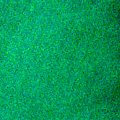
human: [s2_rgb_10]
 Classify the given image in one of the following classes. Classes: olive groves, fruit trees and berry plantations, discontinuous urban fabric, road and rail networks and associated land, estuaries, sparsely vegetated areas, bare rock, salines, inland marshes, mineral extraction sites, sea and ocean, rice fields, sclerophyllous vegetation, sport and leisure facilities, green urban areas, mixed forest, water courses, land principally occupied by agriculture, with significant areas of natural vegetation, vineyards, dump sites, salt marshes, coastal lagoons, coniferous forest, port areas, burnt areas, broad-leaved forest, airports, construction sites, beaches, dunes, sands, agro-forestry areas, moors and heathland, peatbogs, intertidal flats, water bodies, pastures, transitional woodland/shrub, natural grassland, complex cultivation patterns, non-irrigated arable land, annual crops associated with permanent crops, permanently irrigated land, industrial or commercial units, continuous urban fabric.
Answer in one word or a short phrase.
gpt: sea and ocean